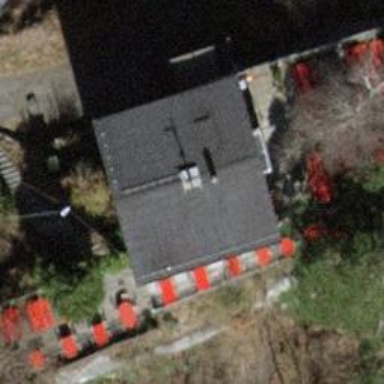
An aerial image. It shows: Restaurant.